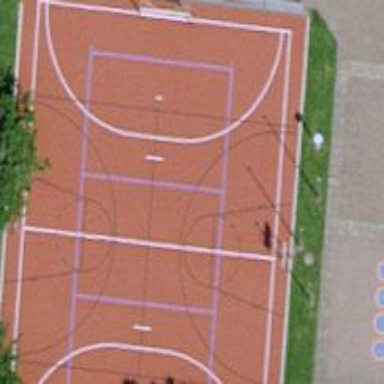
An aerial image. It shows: Tartan basketball court situated on pitch designated for leisure land.